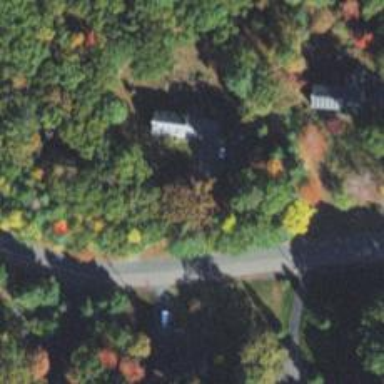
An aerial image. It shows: Driveway leading to service road.